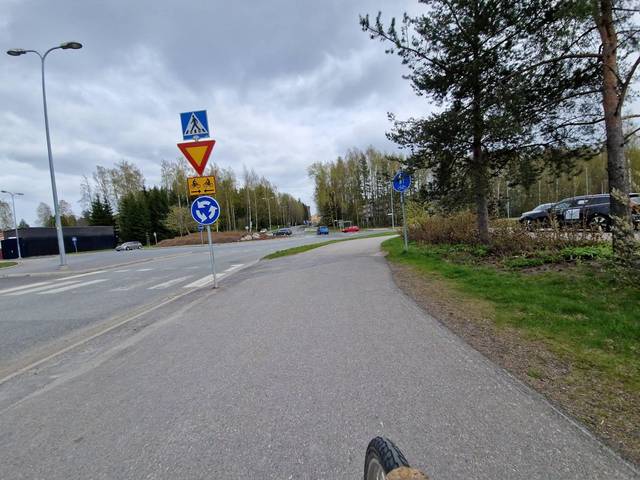
Region: Finland
Coordinates: 60.266, 24.882